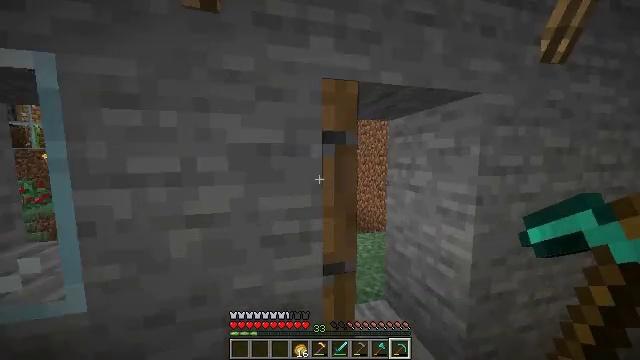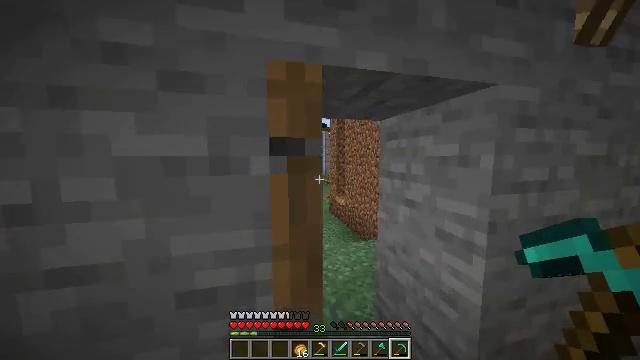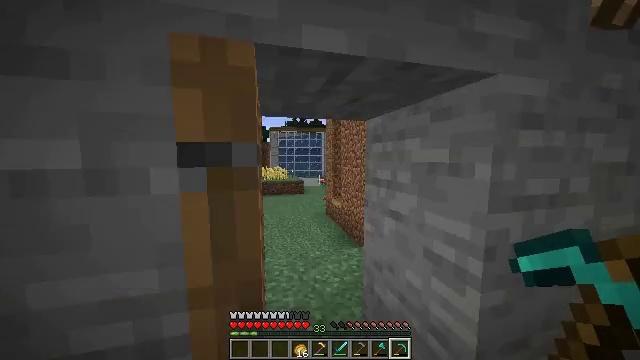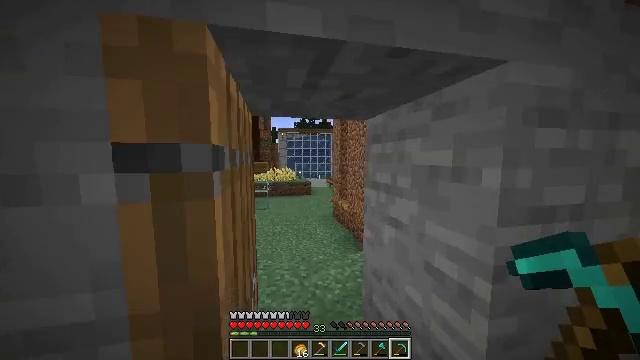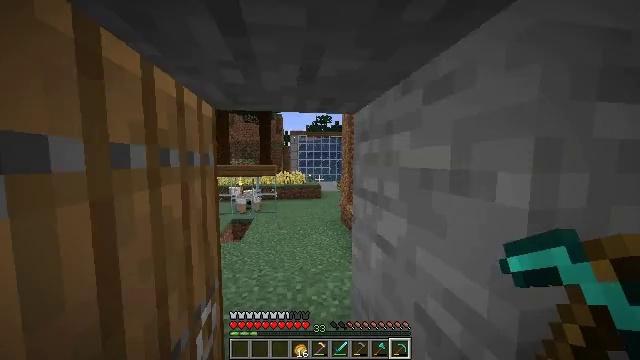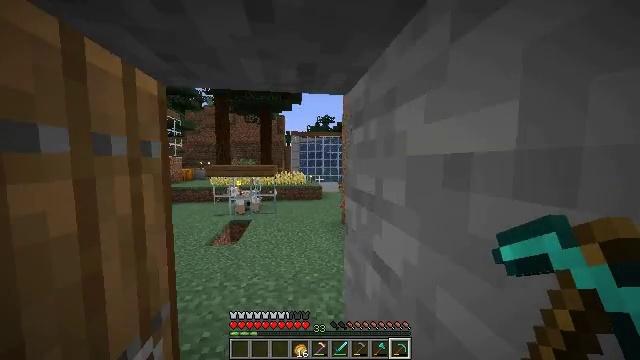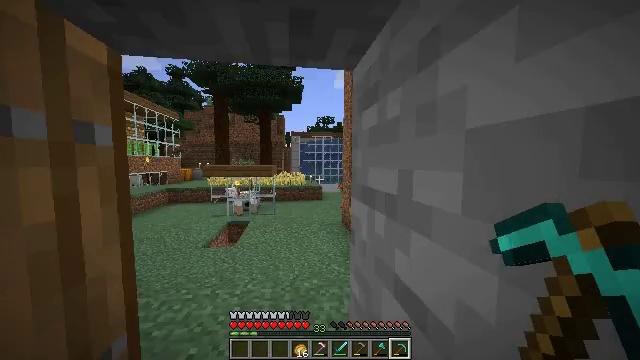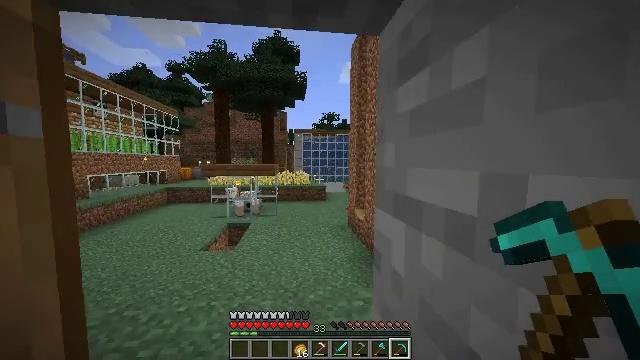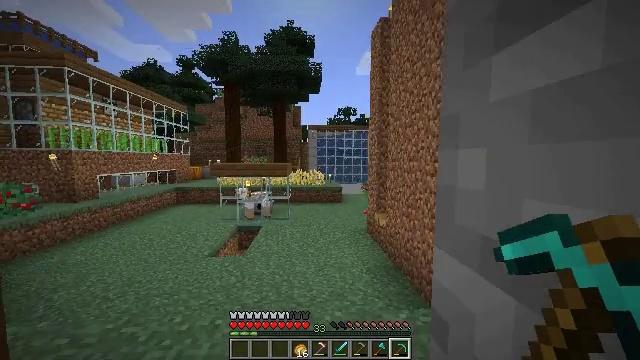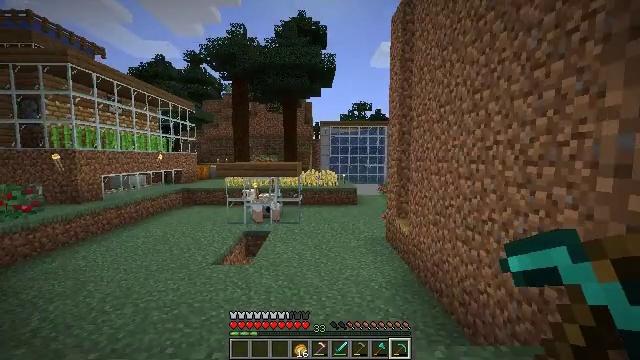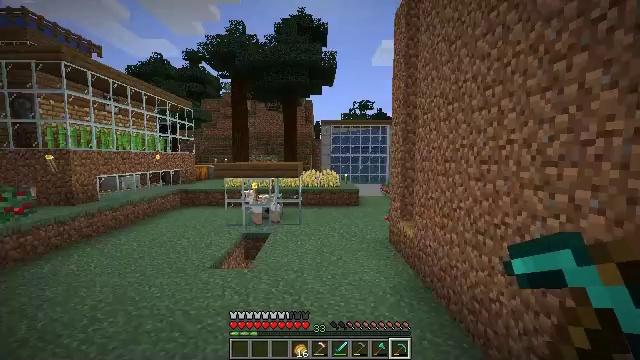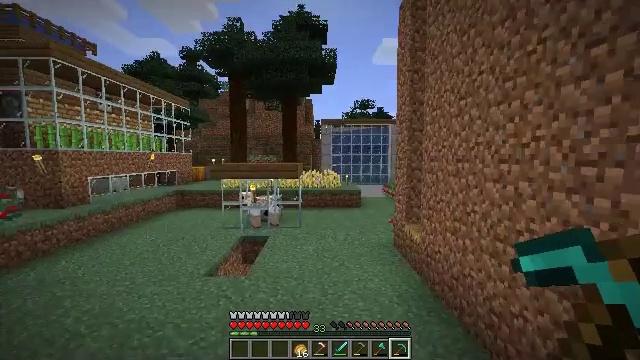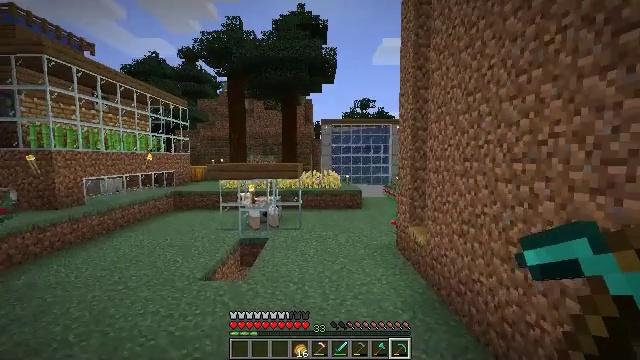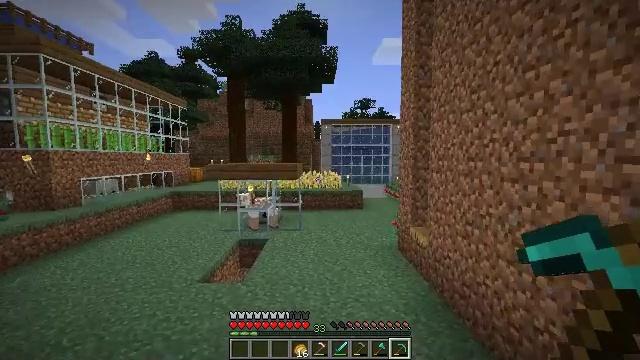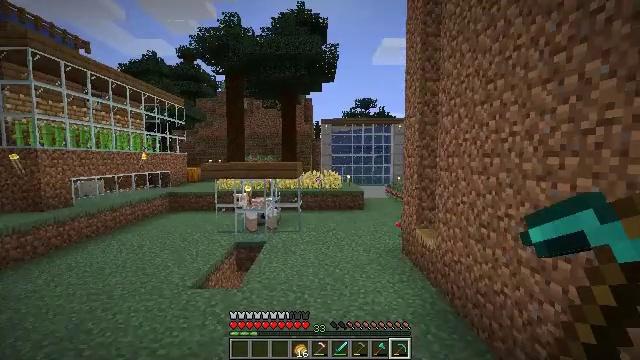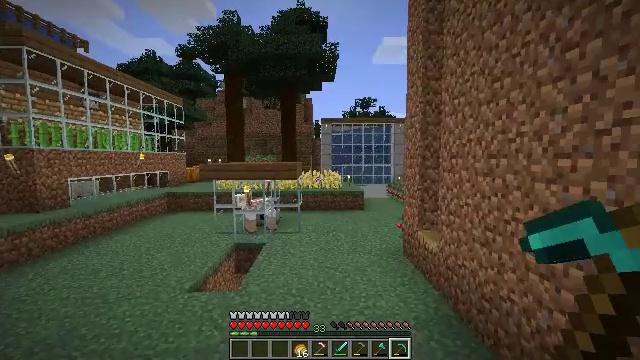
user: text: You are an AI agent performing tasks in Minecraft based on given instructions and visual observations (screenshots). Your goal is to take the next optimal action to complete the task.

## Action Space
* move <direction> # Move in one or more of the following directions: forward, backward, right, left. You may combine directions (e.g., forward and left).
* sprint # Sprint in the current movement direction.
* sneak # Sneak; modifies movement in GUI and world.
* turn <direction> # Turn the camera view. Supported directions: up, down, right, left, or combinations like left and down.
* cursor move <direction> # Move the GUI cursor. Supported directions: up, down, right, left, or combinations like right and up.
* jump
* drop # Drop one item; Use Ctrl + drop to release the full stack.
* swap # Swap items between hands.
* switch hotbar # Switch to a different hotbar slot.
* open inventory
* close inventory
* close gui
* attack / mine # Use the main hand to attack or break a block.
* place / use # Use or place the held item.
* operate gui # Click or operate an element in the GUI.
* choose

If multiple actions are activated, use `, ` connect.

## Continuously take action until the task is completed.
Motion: motion action
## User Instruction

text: Gather carrots from the field.
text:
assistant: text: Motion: move forward and move right
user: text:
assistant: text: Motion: move forward and move right
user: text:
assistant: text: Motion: move forward and move right, turn left
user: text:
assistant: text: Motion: move forward, turn left
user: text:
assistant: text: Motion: move forward, sprint
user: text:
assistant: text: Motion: move forward, sprint
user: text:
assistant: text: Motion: move forward, sprint, turn left
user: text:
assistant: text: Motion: move forward, sprint, turn left
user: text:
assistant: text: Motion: move forward, turn left
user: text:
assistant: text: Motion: move forward
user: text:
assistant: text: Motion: move forward
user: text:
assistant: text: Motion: move forward
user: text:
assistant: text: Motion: move forward
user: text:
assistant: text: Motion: move forward
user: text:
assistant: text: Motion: move forward
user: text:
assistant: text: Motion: move forward, sprint, turn left
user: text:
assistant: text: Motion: move forward, sprint, turn left
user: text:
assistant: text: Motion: move forward, turn left and up
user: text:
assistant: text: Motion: move forward, turn left and up
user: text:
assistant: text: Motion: move forward, turn left
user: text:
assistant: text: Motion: turn left
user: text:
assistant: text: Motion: no_op
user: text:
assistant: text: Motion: no_op
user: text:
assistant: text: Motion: turn right
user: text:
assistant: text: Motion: turn right
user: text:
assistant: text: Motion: turn right
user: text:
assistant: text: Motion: turn right
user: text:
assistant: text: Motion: turn right
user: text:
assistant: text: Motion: turn right
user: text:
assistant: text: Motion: turn right and up